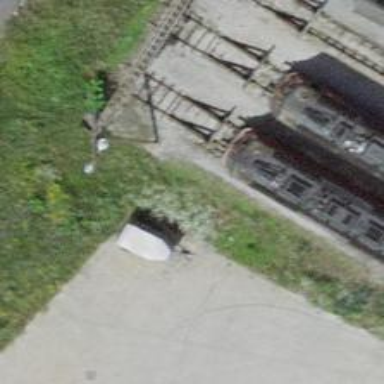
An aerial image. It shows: Railway buffer stop.